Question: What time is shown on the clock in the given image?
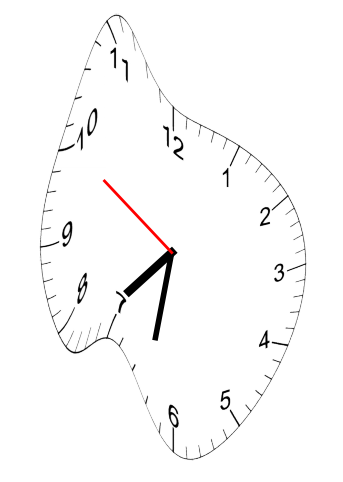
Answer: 07:31:50